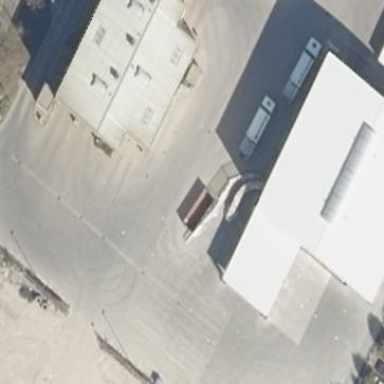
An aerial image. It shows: Commercial building.